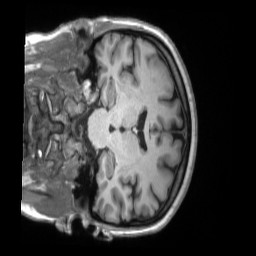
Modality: T1w
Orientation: coronal
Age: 60
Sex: female
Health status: ill
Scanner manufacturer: siemens
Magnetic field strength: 3 T
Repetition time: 2.2 s
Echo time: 0.00157 s